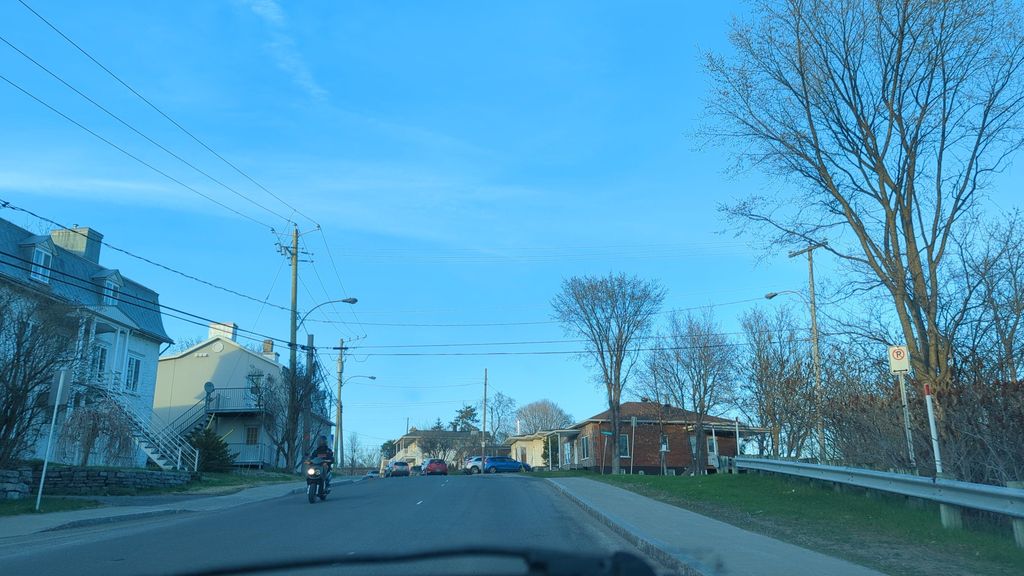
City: quebec_city